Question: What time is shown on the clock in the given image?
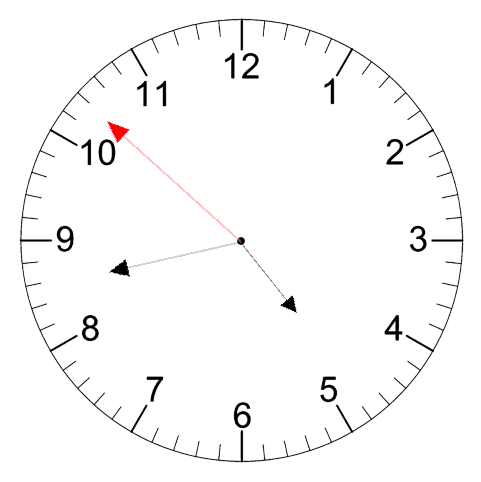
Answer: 04:42:52